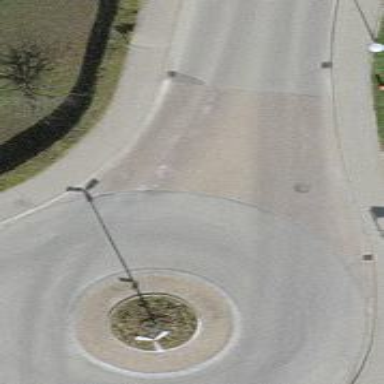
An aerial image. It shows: Residential road with asphalt surface. There are sidewalks on both sides of the road.